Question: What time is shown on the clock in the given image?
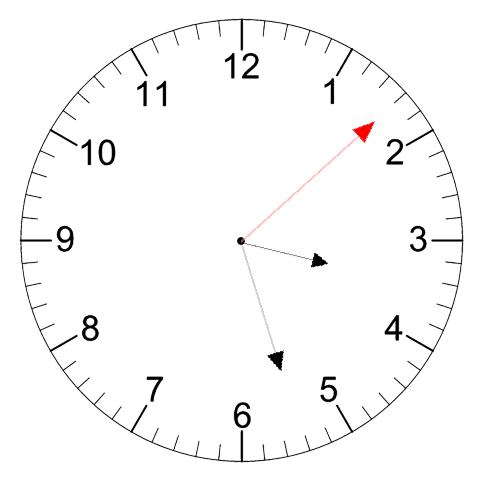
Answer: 03:27:08